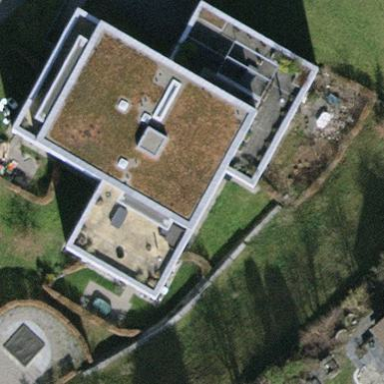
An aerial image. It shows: Building with flat roof.